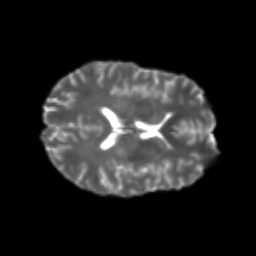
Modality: T2w
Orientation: axial
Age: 24
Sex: female
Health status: healthy
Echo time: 0.074 s